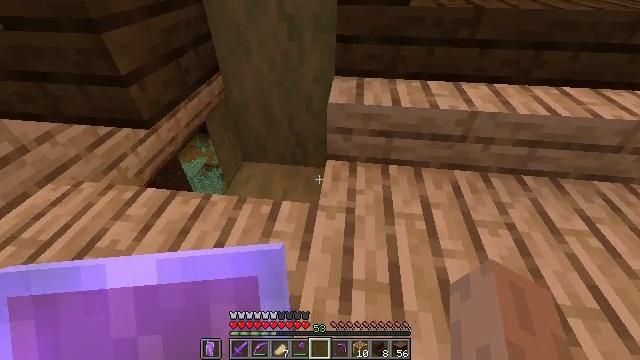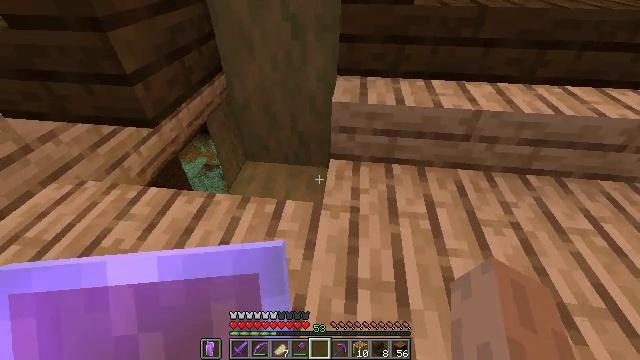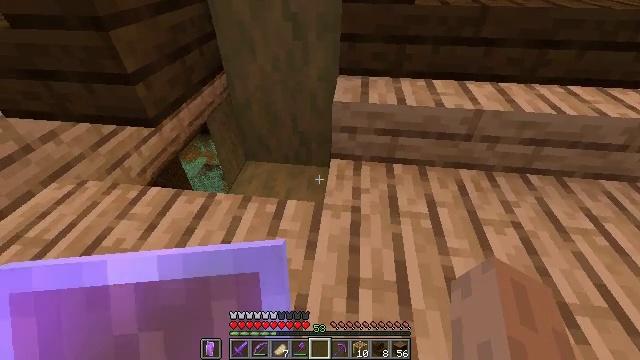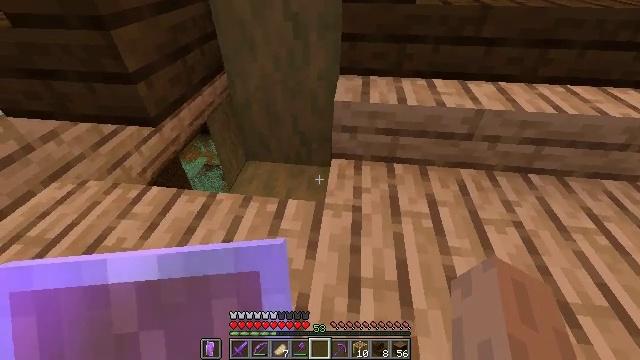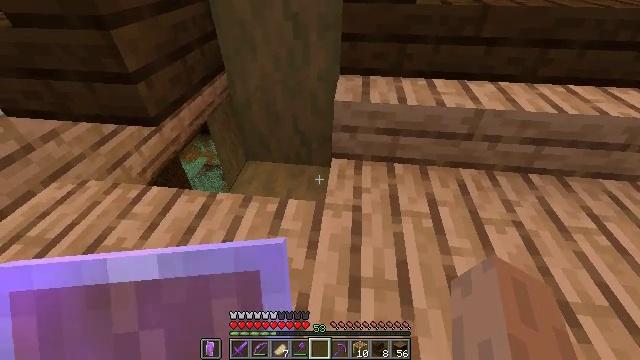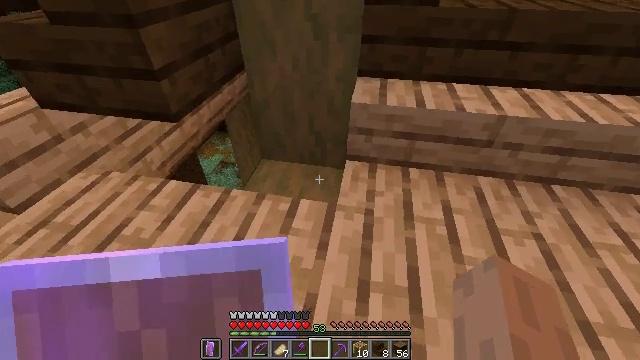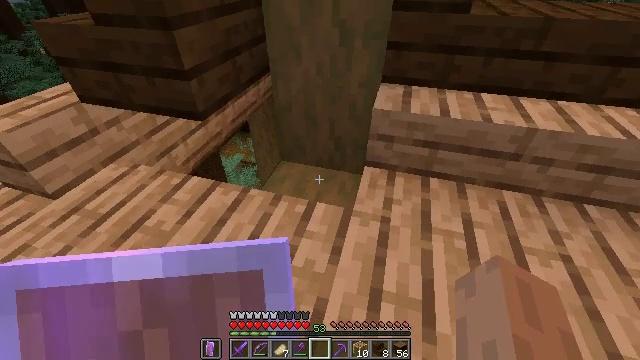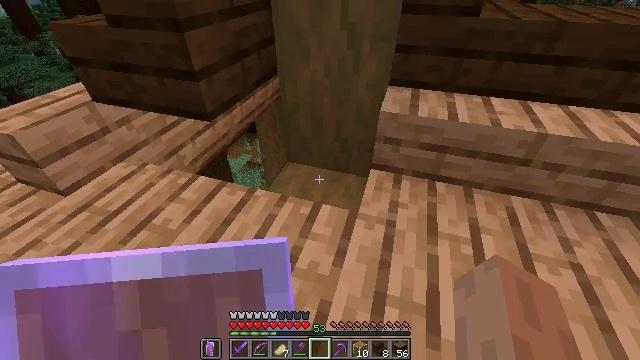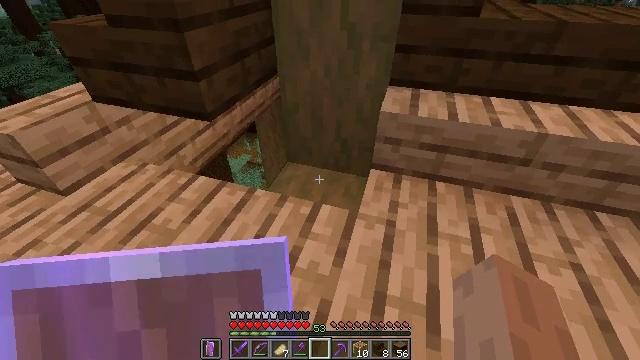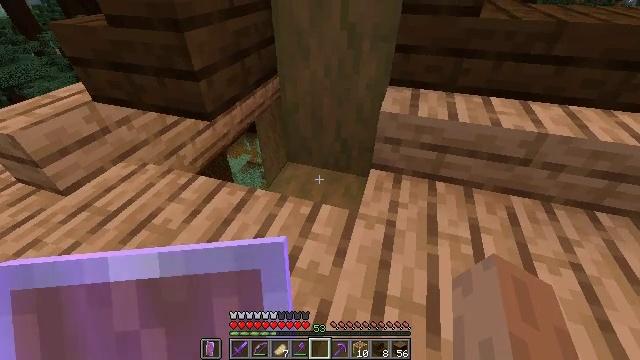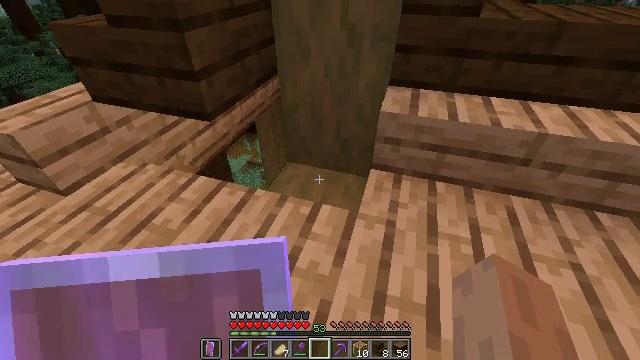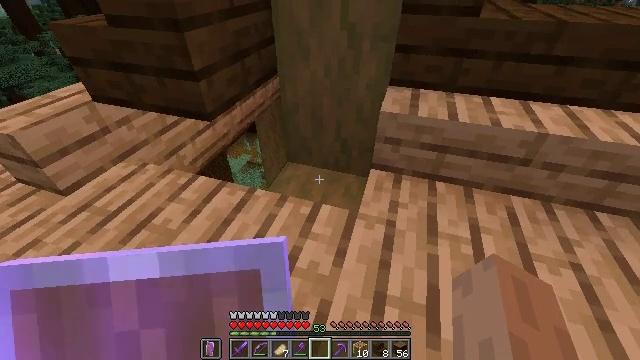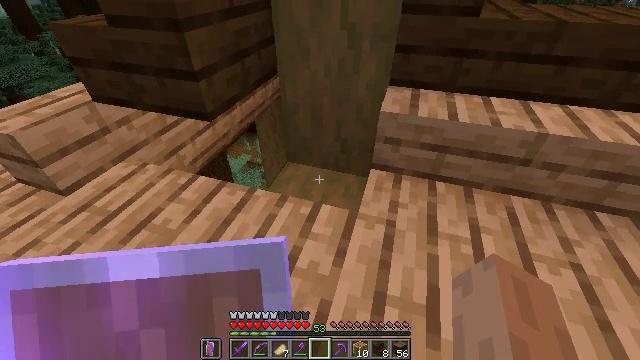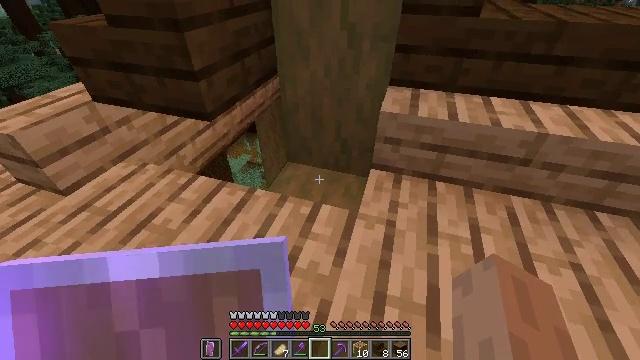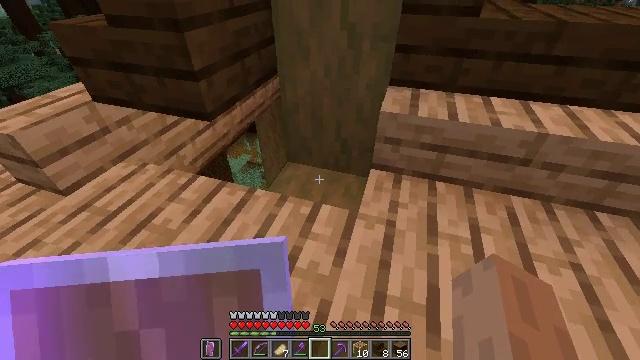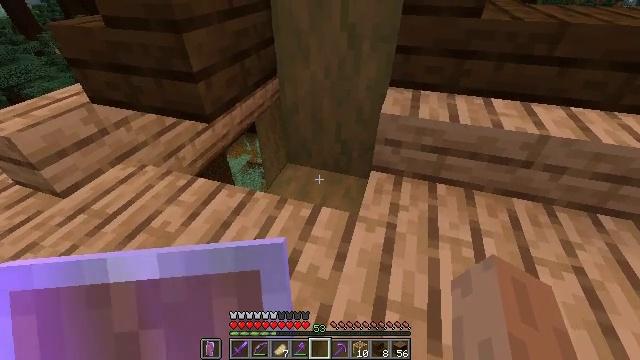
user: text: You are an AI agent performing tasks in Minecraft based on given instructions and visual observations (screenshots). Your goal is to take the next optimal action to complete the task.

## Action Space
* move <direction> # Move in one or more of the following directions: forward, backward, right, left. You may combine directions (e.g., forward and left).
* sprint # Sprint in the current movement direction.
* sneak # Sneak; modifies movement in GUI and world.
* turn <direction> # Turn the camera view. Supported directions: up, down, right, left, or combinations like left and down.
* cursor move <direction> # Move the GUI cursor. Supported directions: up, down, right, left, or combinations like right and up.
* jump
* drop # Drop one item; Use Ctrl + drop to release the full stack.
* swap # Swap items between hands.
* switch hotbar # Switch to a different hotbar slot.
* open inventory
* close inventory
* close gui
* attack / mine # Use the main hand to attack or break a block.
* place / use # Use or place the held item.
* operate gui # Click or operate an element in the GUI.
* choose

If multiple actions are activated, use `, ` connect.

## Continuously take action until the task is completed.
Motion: motion action
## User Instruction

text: Gather the jungle slab for reuse.
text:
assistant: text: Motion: sneak
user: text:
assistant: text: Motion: sneak
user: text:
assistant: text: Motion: sneak
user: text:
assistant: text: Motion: sneak
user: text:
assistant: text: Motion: sneak, turn left
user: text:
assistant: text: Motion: sneak, turn left
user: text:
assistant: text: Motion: sneak, turn left
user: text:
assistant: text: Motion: sneak
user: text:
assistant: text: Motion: sneak
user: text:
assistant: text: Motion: sneak
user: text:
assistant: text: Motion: sneak
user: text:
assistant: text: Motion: sneak
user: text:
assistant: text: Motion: sneak
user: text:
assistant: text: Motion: sneak
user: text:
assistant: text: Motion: move forward, sneak
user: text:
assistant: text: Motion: move forward, sneak
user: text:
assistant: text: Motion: move forward, sneak
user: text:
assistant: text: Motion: move forward, sneak
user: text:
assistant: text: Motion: move forward, sneak, turn down
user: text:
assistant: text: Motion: move forward, sneak, turn left and down
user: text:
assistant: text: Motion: move forward, sneak, turn right and down
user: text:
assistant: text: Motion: move forward, sneak, turn right and down
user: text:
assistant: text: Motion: sneak, turn right and up
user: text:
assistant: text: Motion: sneak, turn right and up
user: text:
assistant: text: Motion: sneak
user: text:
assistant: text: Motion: sneak
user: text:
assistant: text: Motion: sneak, turn right and up
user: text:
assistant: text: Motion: sneak, turn right and up
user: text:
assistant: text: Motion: move right, sneak, turn right and up
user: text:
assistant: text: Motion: move right, sneak, turn left and up